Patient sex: F
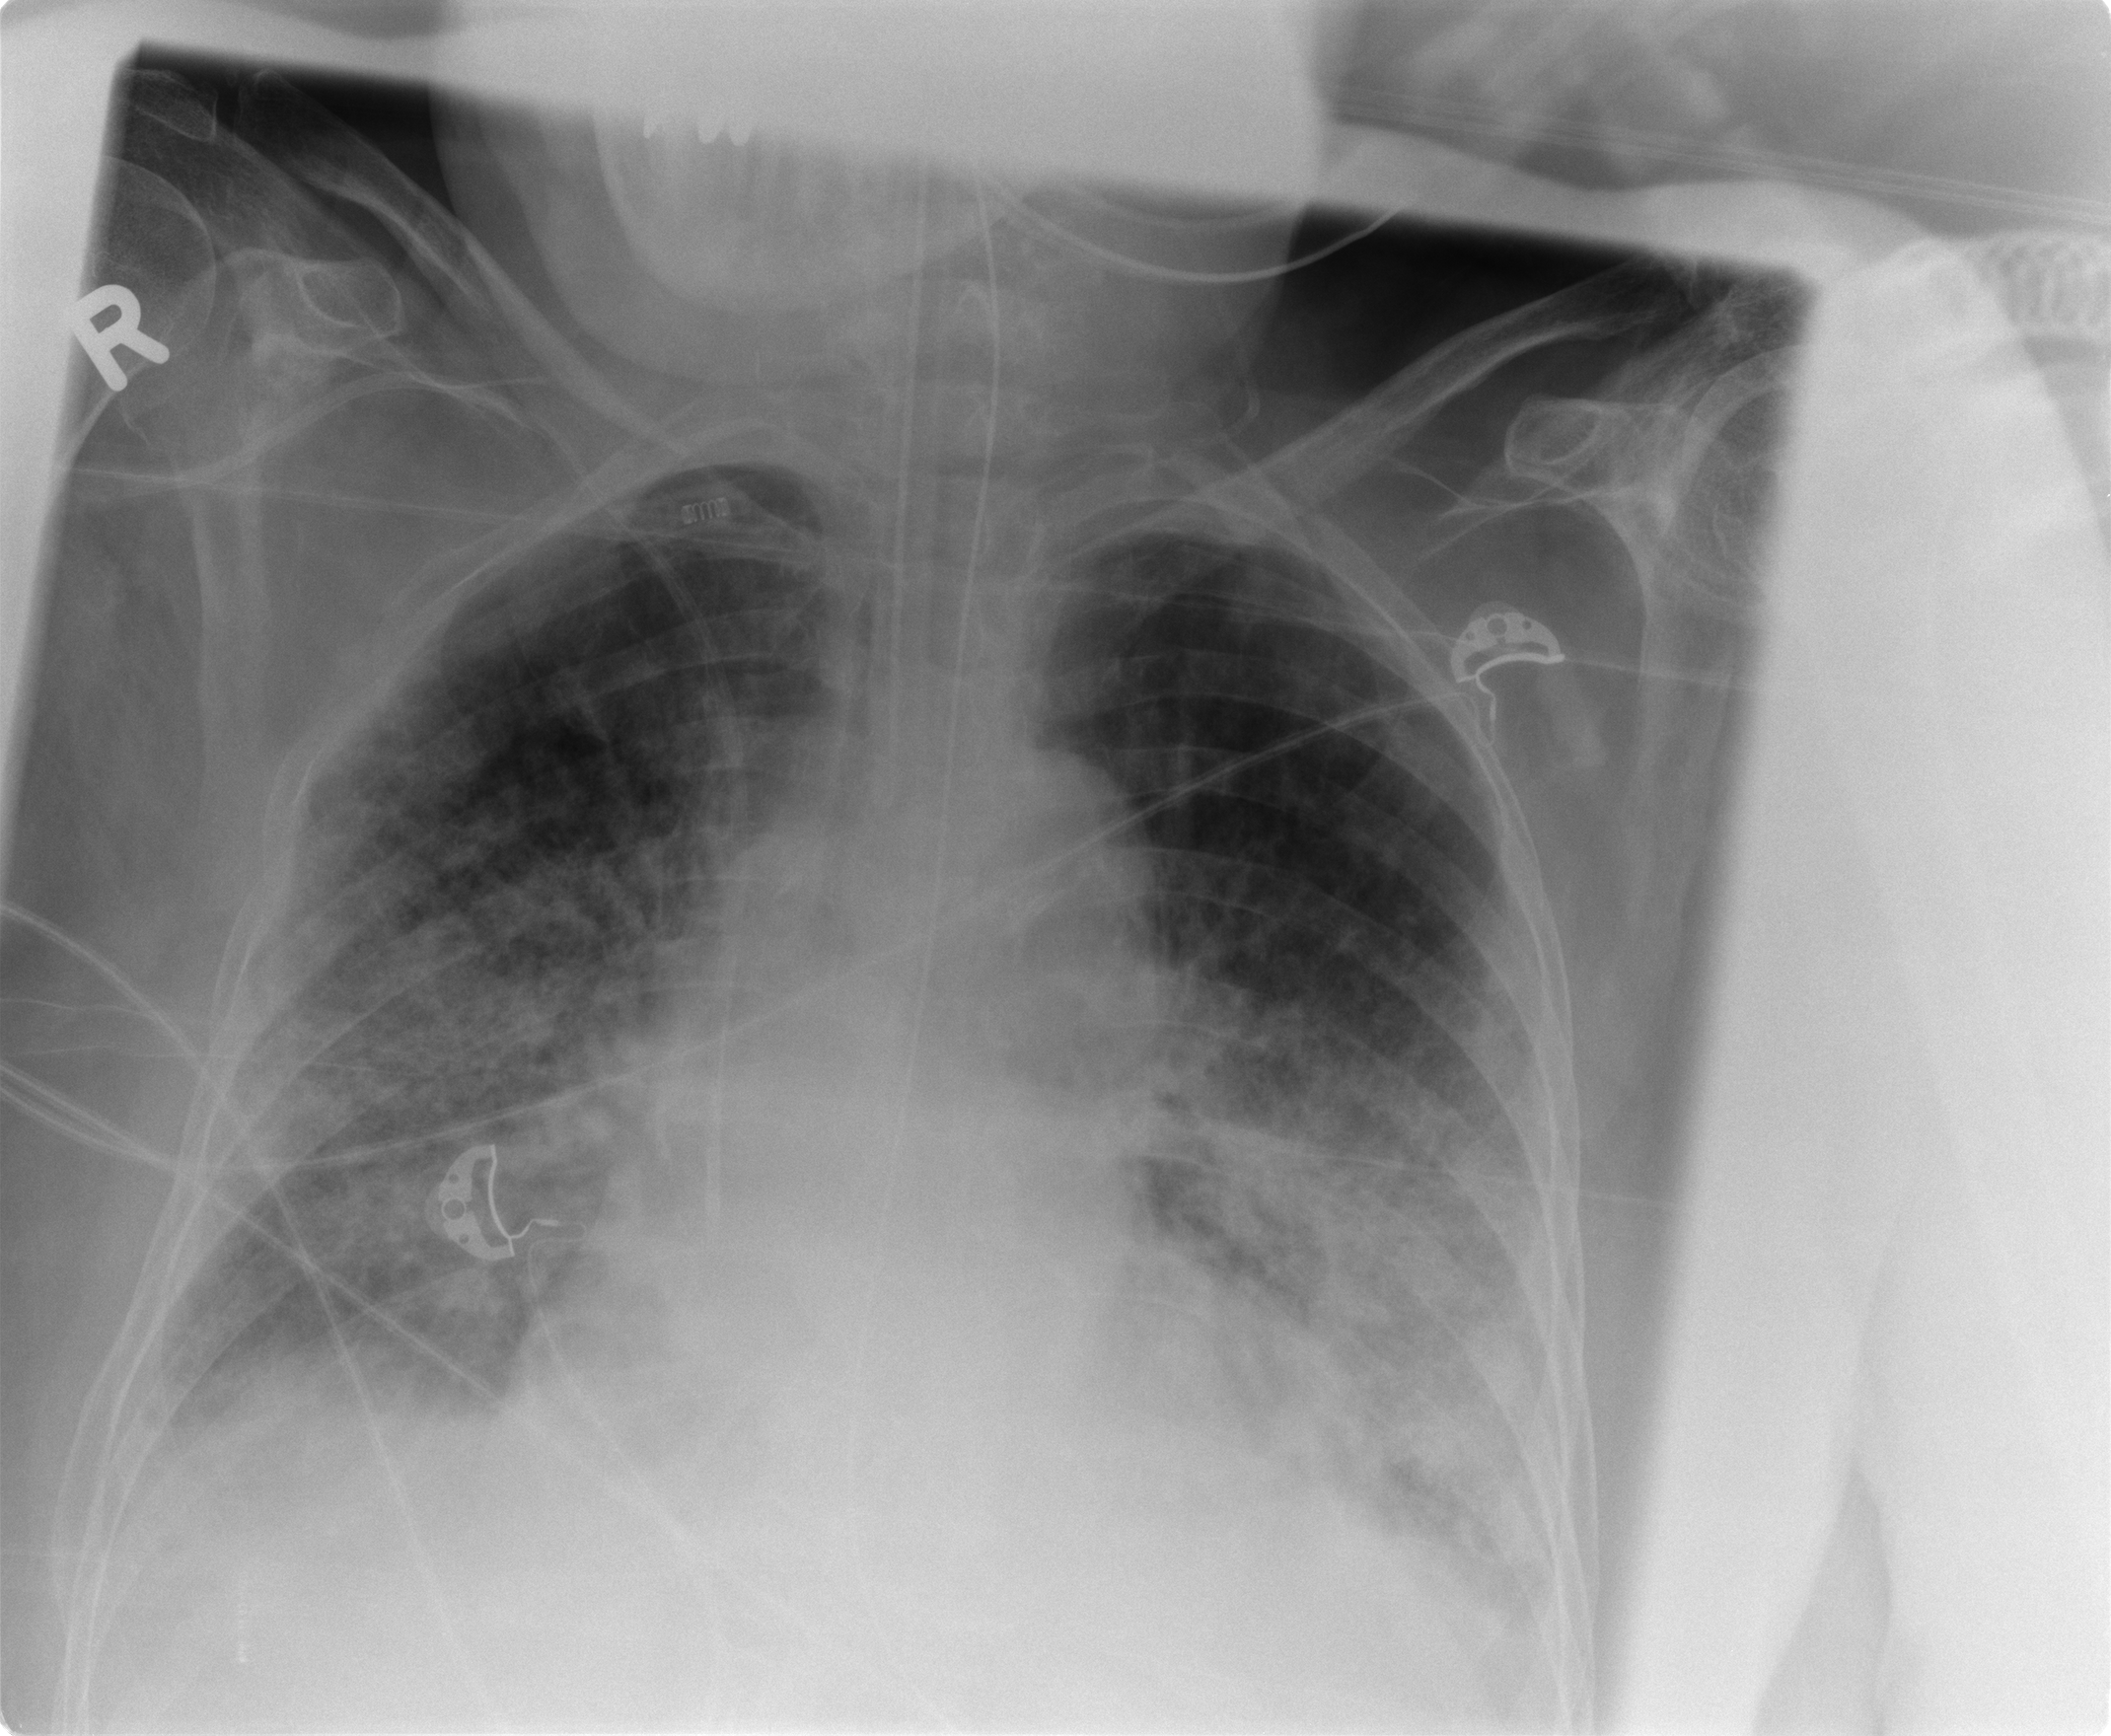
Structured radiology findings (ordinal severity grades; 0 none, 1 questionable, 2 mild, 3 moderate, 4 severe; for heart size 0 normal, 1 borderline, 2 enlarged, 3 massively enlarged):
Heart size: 0
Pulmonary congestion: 3
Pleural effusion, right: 2
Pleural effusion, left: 2
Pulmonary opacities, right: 3
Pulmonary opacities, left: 3
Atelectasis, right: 2
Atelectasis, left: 2